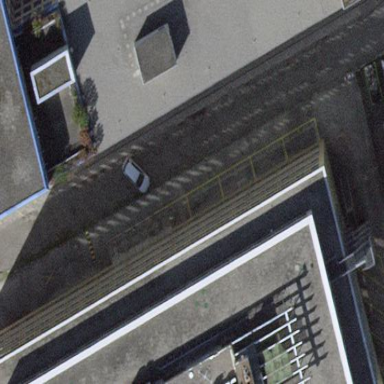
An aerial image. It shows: Parking lane.